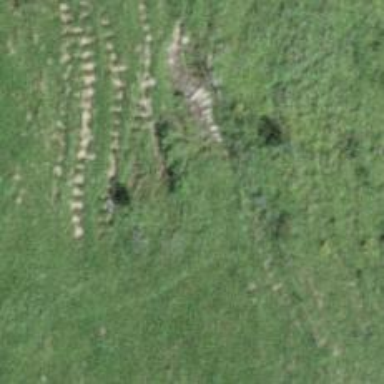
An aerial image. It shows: Path with grass surface of grade3 tracktype.